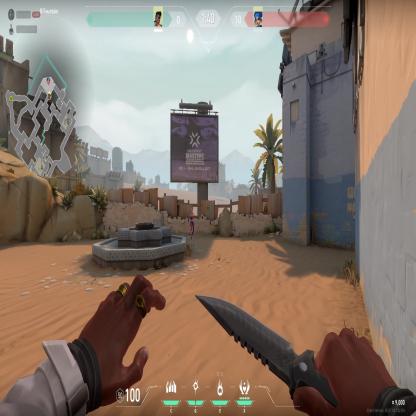
Label: enemy